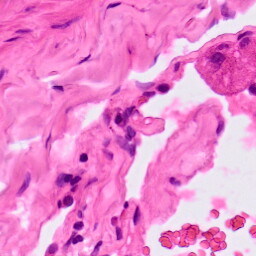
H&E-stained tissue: Lung